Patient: sex F, age 77
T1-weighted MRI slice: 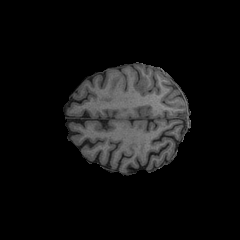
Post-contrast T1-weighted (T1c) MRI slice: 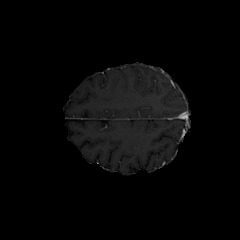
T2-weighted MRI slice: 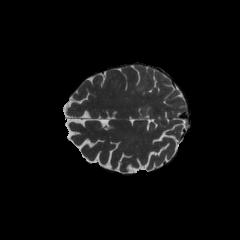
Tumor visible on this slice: no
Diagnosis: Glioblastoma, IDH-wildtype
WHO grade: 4